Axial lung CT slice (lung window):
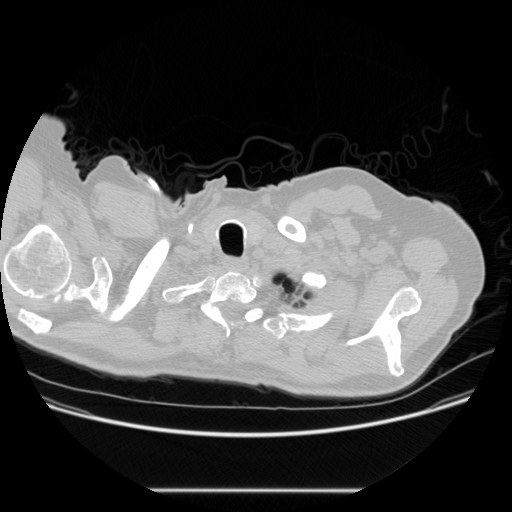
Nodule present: no